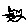
Label: cat